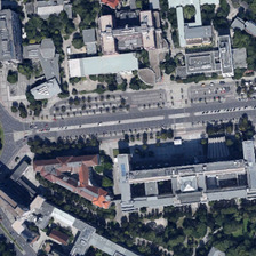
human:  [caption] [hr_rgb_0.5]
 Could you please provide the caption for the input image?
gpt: The school is surrounded by wide roads.

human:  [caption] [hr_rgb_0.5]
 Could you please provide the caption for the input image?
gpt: The school is surrounded by wide streets.

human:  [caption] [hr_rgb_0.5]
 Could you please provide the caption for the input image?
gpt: The school is surrounded by a wide road.

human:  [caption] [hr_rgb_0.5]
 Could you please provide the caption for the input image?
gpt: The school is surrounded by a wide street.

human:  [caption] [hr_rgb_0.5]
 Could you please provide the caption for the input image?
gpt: The school is surrounded by a wide road.